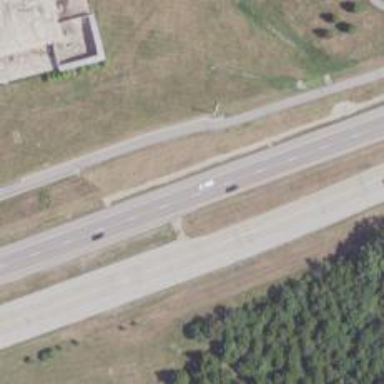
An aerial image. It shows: Trunk highway.